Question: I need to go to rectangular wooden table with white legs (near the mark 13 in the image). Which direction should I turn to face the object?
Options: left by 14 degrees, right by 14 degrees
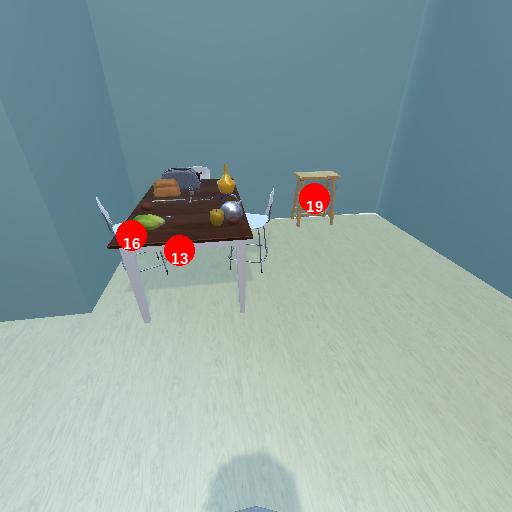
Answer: left by 14 degrees